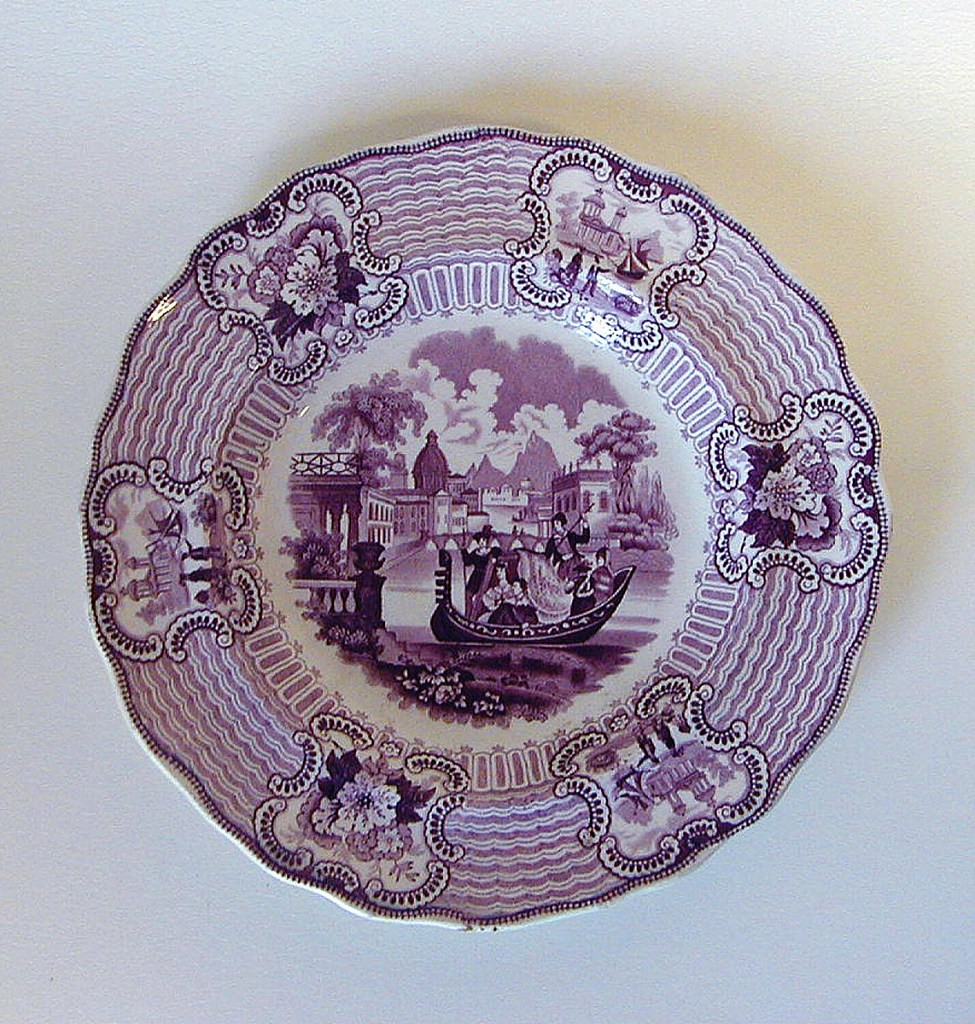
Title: "Bologna"
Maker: William Adams & Sons Ltd., Stoke-on-Trent, England
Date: mid-19th century
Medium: Earthenware, transfer-printed decoration
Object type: Plate
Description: Scalloped plate with six scenes around the rim. Central design shows a group of figures on a boat.